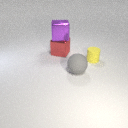
small yellow rubber cylinder to the right of large gray rubber sphere